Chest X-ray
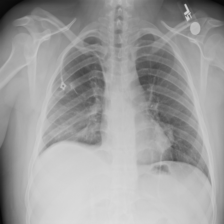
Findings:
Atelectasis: negative
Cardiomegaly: negative
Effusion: negative
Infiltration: negative
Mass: negative
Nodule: negative
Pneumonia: negative
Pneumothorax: negative
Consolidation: negative
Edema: negative
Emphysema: negative
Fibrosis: negative
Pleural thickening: negative
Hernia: negative